Question: I would like to recreate the iOS settings menu. To do so I need to understand how this is created. Please find an example here below:

My understanding is that this is a masterdetailview controller style project with at the left a table view and at the right a detail view with custom cells.
I found <URL> to recreate the grouping but have no idea yet on how to create the custom actions.
- -
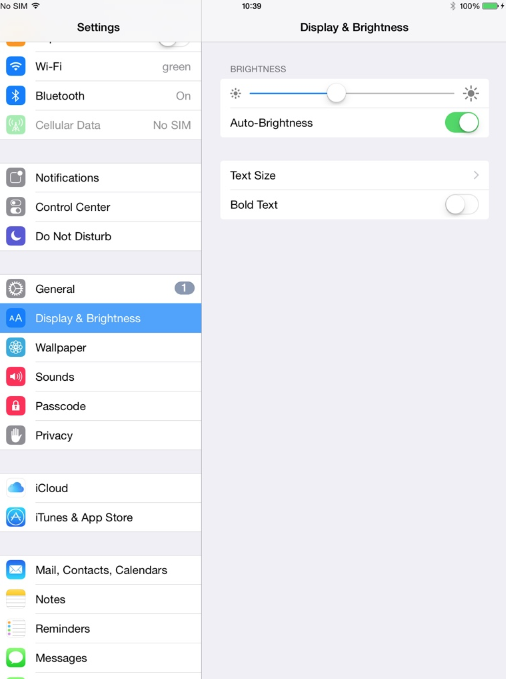
Answer: To add a custom UITableViewCell you should have a UITableView in your ViewController.
Then you can add Custom UITableViewCell by Adding a new file to the project.

Now you can see 3 files are added to the project. Go to the XIB file & modify it as you want. Finally Go to the
'''
- (UITableViewCell *)tableView:(UITableView *)tableView cellForRowAtIndexPath:(NSIndexPath *)indexPath method & add these lines in it.
static NSString *MyIdentifier = @"MyIdentifier"; //Set Identifier for cell
CustomCell *cell = (CustomCell *)[tableView dequeueReusableCellWithIdentifier: MyIdentifier]; //init CustomCell
if (cell == nil) { //Check cell is nill or not
NSArray *nib;
nib = [[NSBundle mainBundle] loadNibNamed:@"CustomCell"
owner:self options:nil]; //if cell is nil add CustomCell Xib
for (id oneObject in nib) if ([oneObject isKindOfClass:[CustomCell class]])
cell = (CustomCell *)oneObject;
}
//Set Cell Values Here
return cell;
'''